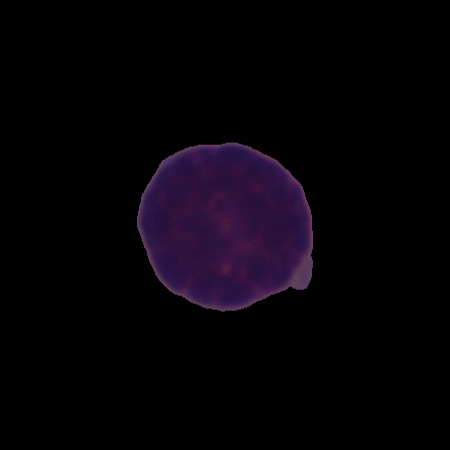
Label: healthy